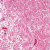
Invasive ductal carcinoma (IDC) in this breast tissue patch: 0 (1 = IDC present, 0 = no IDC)